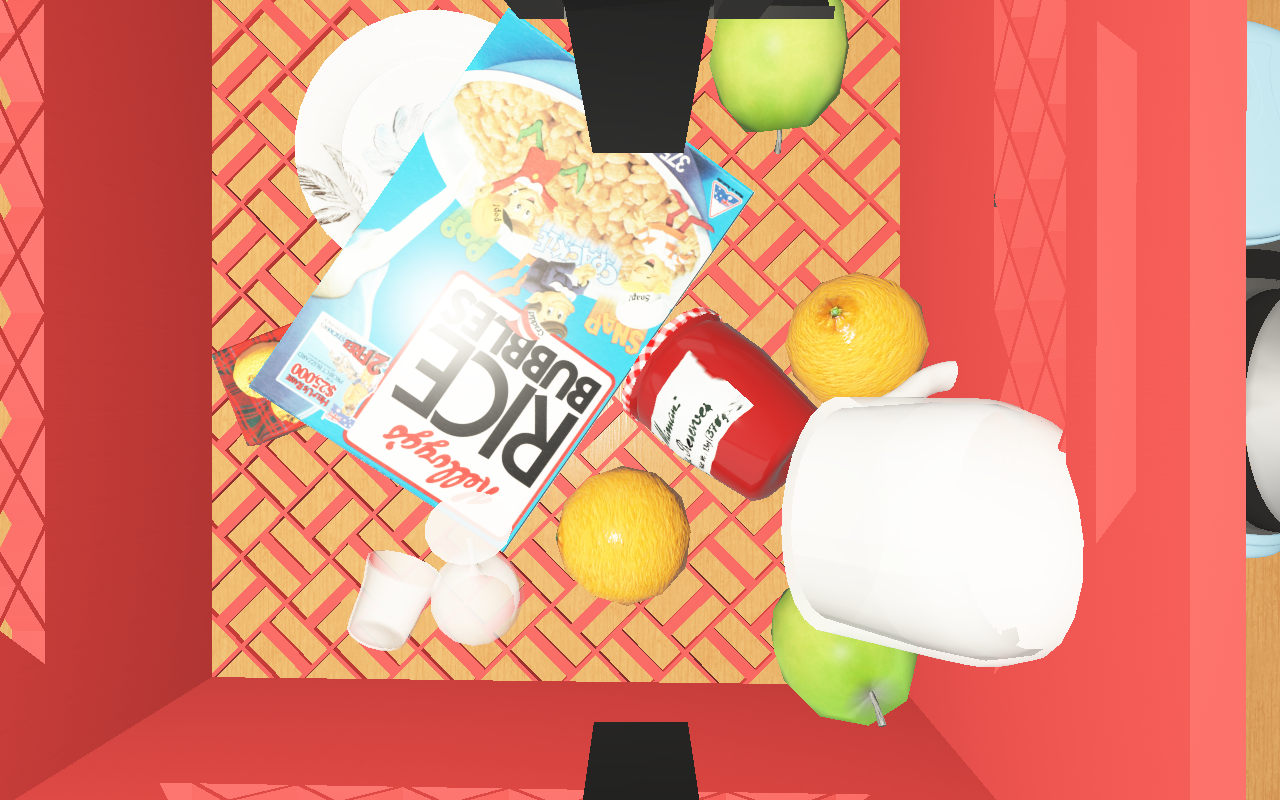
Objects in the scene:
carafe
water bottle
apple
apple
orange
spoon
wineglass
jam jar
cereal box
cereal box
biscuit box